Breast ultrasound image
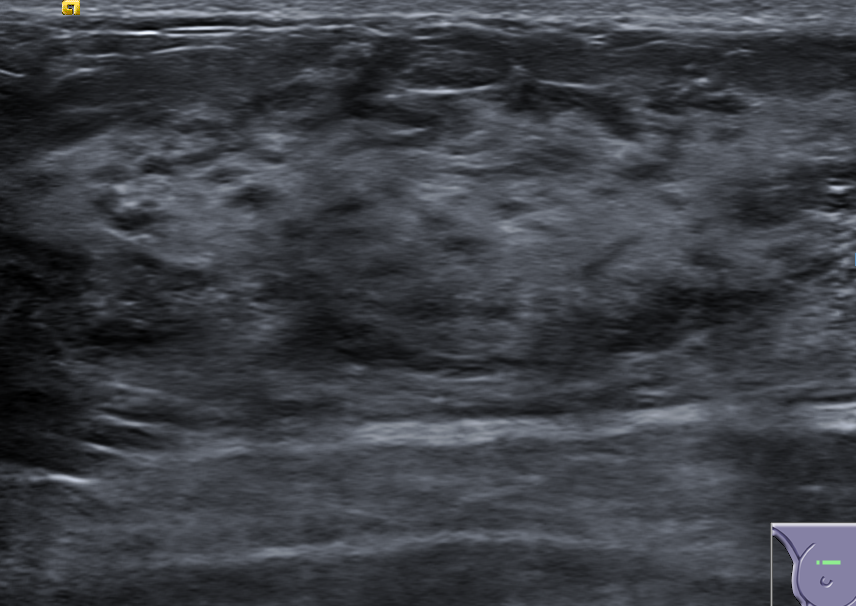
Diagnosis: normal